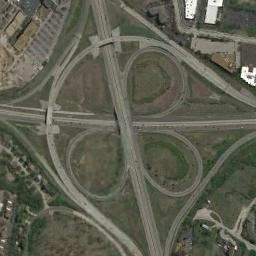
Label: overpass